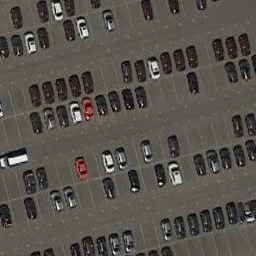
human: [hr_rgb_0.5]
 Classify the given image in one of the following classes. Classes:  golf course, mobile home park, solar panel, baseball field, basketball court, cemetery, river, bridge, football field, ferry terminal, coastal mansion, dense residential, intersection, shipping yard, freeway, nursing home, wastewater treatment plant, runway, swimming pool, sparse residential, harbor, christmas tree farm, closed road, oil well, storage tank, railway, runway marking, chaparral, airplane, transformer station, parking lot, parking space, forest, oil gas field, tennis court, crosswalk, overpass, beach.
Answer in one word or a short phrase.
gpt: parking lot